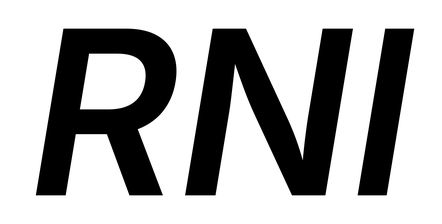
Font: Inter-Italic_SemiBold_Italic